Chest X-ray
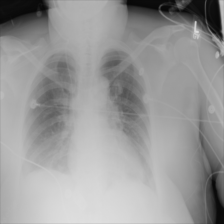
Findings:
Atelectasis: positive
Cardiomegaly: negative
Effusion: negative
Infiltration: negative
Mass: negative
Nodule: negative
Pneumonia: negative
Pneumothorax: negative
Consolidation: negative
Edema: negative
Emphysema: negative
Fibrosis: negative
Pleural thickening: negative
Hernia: negative